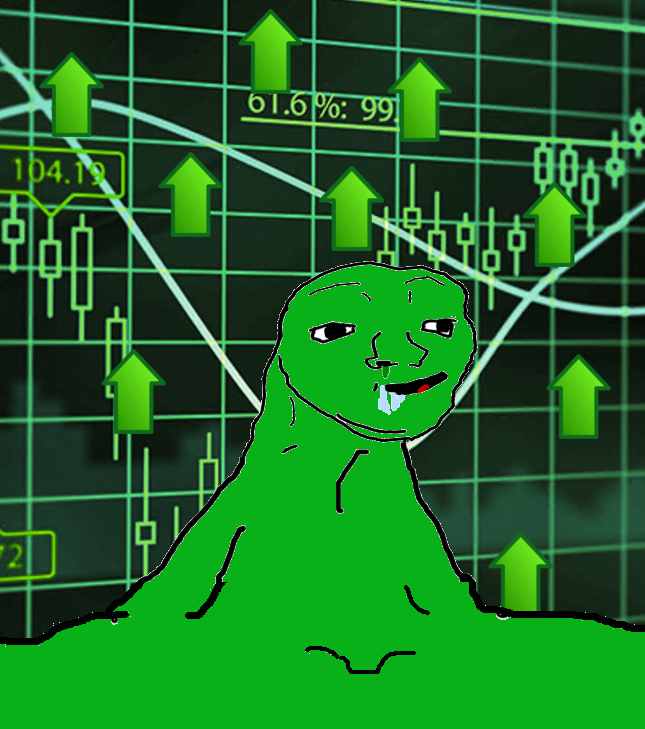
Label: 5_Wojak_with_Background